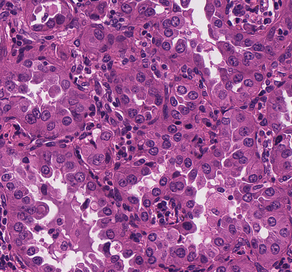
Tumor epithelial tissue: yes
Tumor-associated stroma tissue: yes
Normal tissue: no